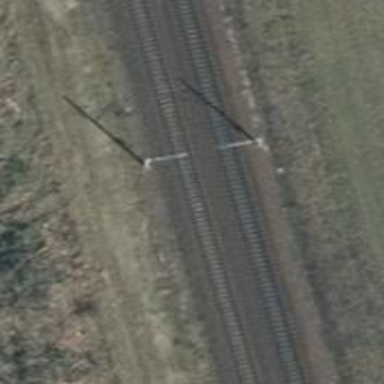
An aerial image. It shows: Milestone along the railway track with catenary mast.